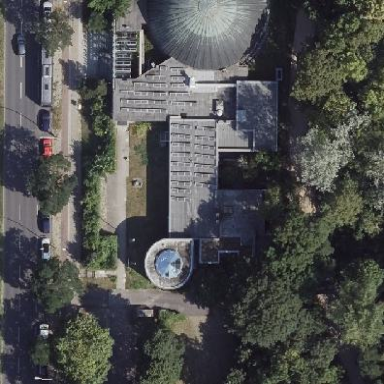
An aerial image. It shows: Planetarium.